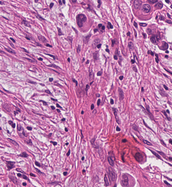
Tumor epithelial tissue: yes
Tumor-associated stroma tissue: yes
Normal tissue: no